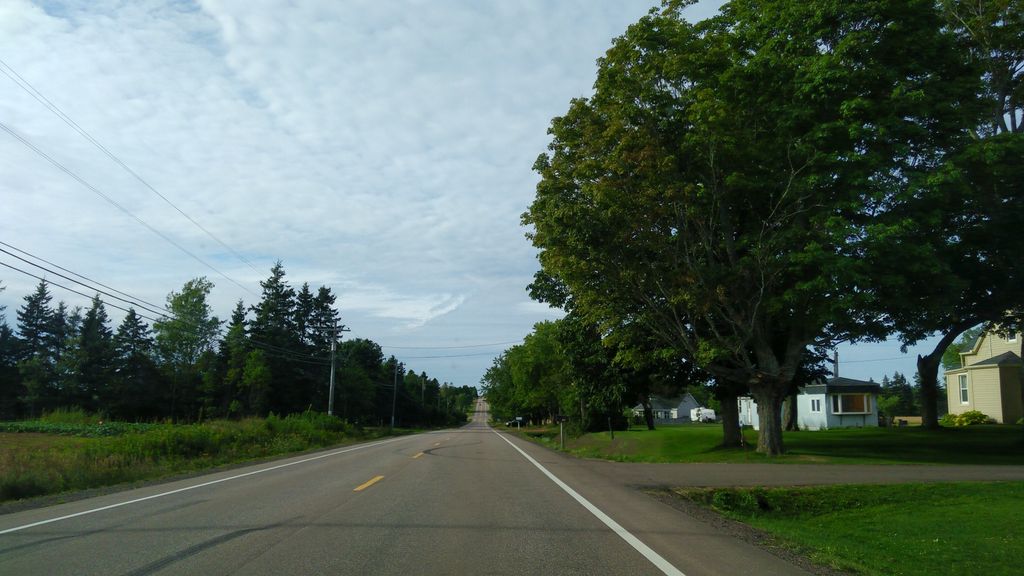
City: charlottetown